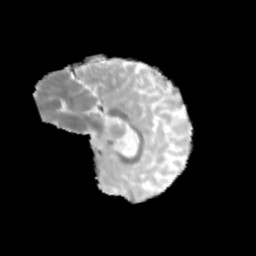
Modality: MD
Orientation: sagittal
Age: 12
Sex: male
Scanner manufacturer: siemens
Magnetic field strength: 3 T
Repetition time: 3.8 s
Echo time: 0.07 s